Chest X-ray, AP view. Patient: 52 years old, sex M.
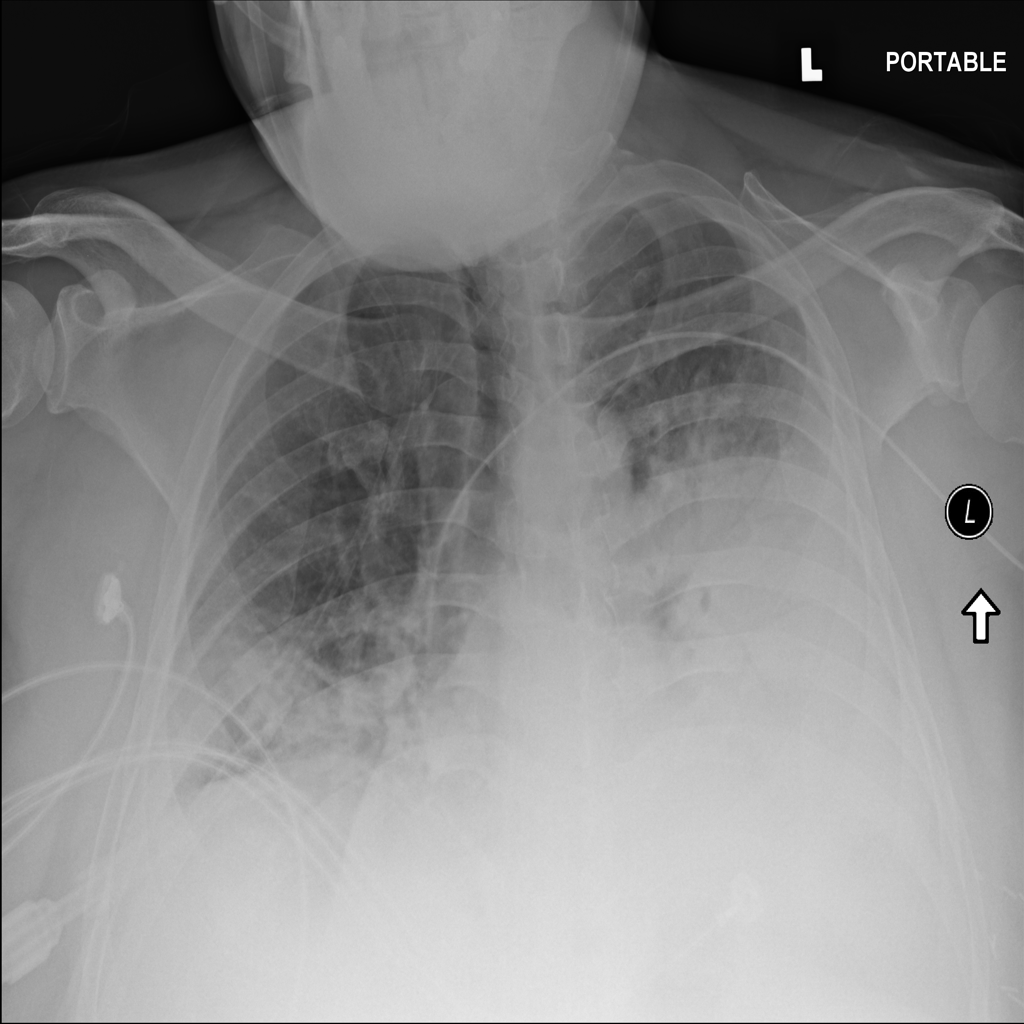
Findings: Consolidation, Infiltration